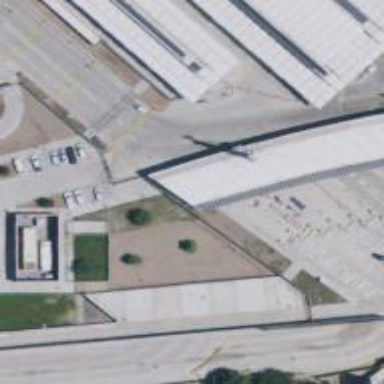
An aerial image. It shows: Border control barrier.